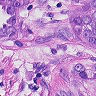
Metastatic tissue present: yes